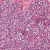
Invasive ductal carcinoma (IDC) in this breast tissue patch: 0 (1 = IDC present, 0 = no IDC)